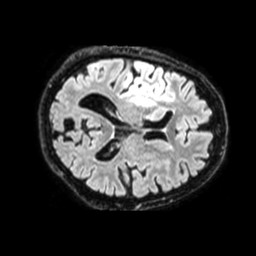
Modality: FLAIR
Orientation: axial
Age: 76
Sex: female
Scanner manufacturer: philips
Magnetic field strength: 1.5 T
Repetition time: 4.8 s
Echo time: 0.3575 s